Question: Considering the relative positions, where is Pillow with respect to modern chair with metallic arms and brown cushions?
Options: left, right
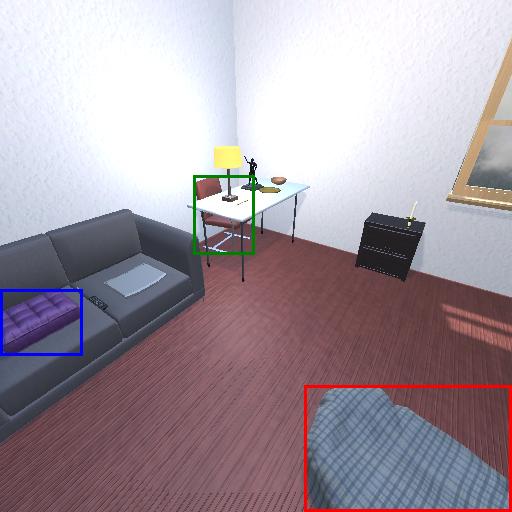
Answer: left